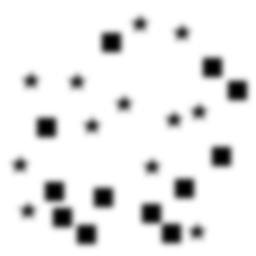
Squares: 12
Triangles: 0
Stars: 12
Total shapes: 24